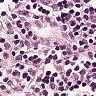
Metastatic tissue present: no